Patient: sex M, age 75
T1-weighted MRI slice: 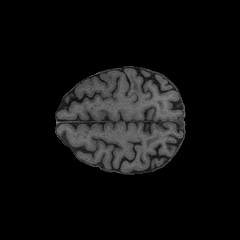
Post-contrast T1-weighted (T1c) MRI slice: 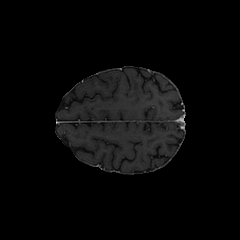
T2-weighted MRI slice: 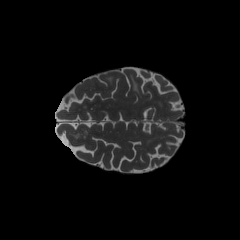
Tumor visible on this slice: yes
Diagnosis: Glioblastoma, IDH-wildtype
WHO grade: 4